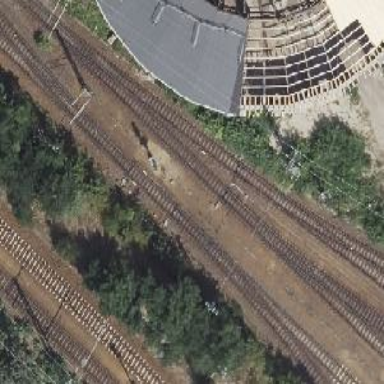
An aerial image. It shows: Railway switch.